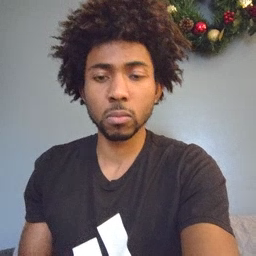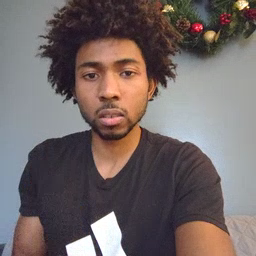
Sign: hate